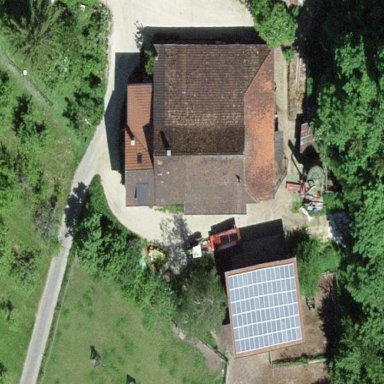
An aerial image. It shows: Farmyard area.